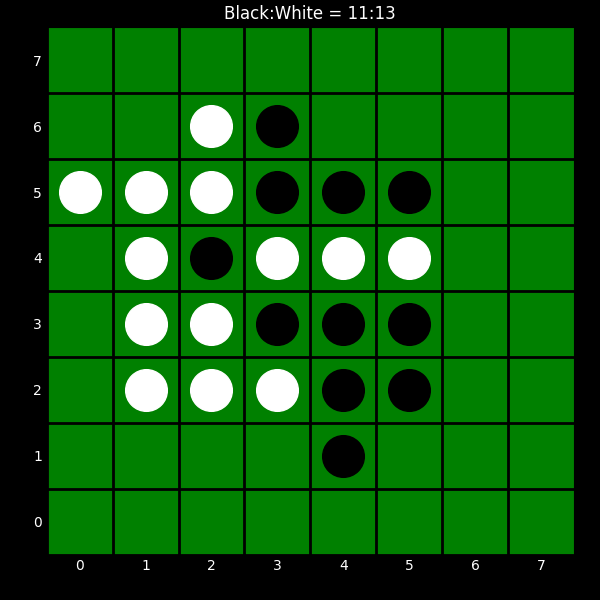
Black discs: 11
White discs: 13